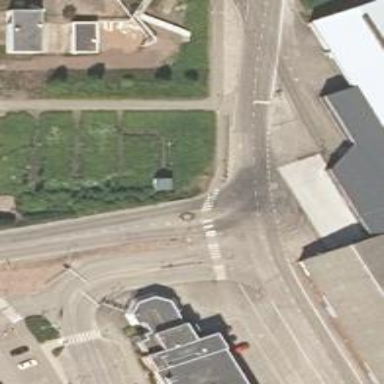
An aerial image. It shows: Footway.